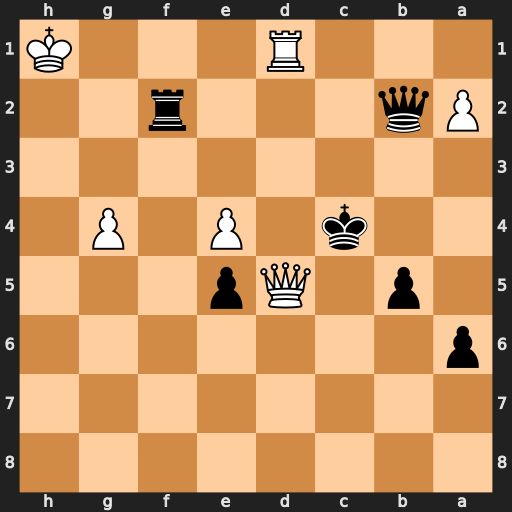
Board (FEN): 8/8/p7/1p1Qp3/2k1P1P1/8/Pq3r2/3R3K
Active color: b
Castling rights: -
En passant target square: -
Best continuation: Kb4 Qb3+ Qxb3